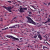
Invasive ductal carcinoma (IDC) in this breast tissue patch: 1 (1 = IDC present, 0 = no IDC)